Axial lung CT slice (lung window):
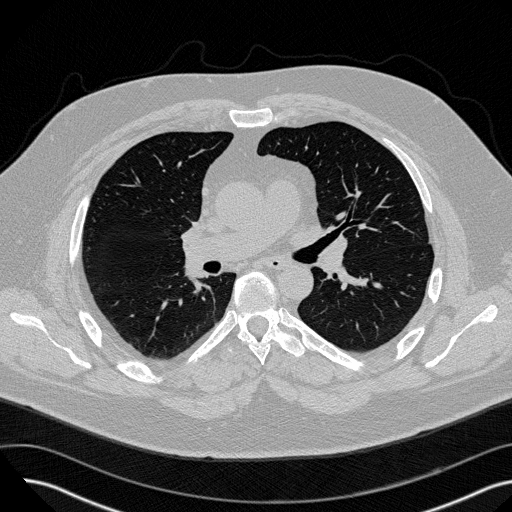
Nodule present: no